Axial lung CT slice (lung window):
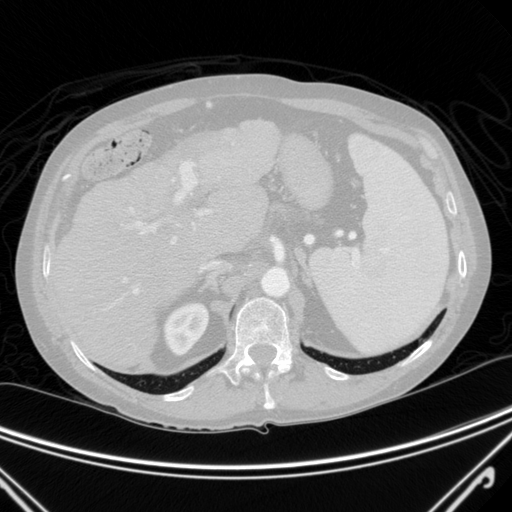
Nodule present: no